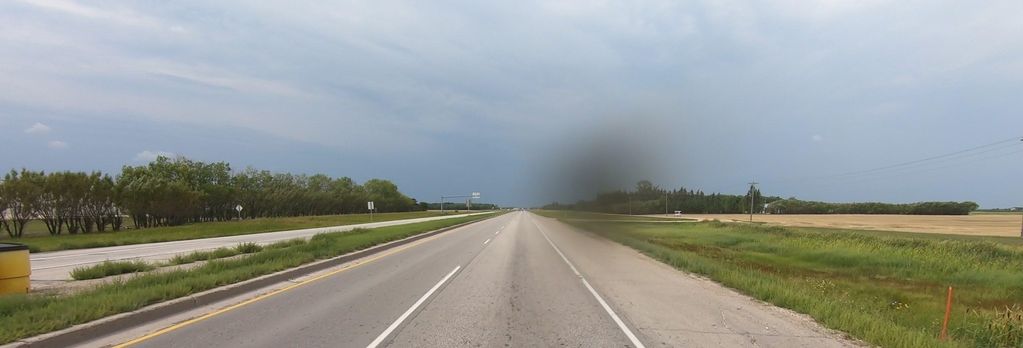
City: winnipeg